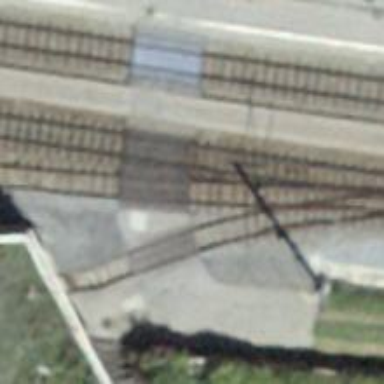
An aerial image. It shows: Uncontrolled level crossing on the railway.